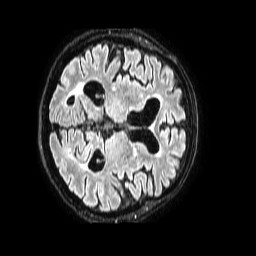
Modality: FLAIR
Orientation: axial
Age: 75
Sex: male
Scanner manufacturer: philips
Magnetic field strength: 1.5 T
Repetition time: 4.8 s
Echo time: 0.3 s